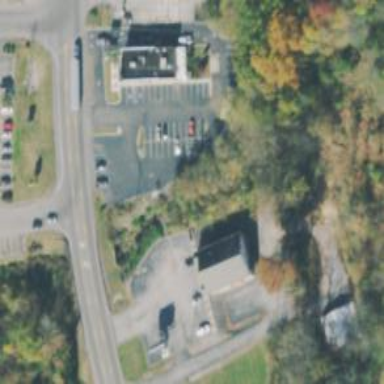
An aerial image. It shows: Veterinary facility.